Interaction volume radius: 5 \u00c5
Interaction volume height: 20 \u00c5
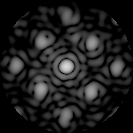
Disorder parameter: 0.2878